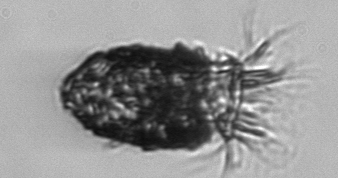
Label: Stenosemella_pacifica